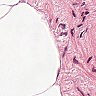
Metastatic tissue present: no